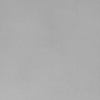
Label: dusty